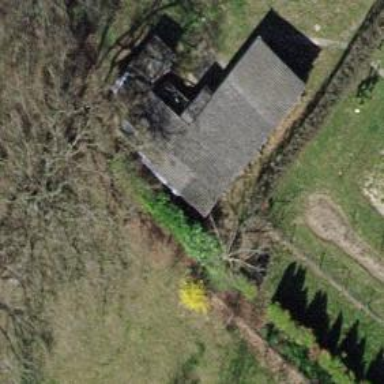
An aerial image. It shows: Shed.